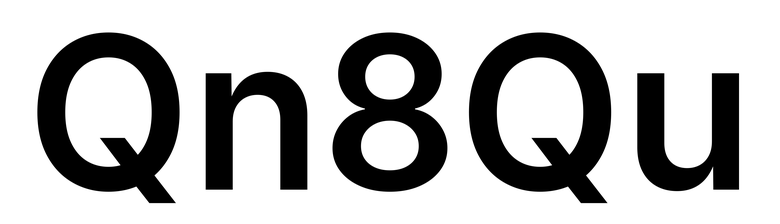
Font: Inter_SemiBold